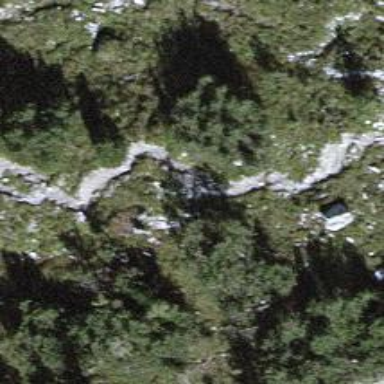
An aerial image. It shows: Ground path.